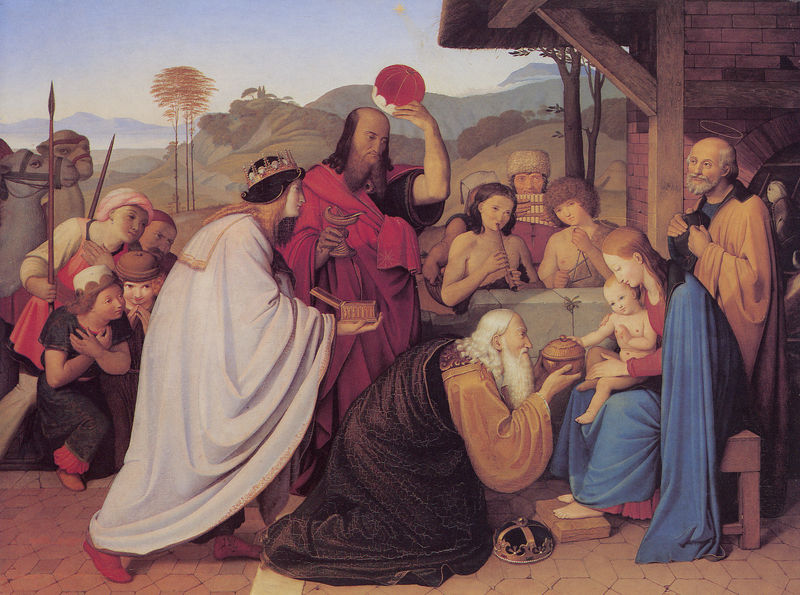
Titel: Die Anbetung der Könige
Künstler: Friedrich Overbeck
Standort: Hamburg
Institution: Kunsthalle
Schlagwörter: akt, baum, berg, blau, gemälde, himmel, mann, nackt, umhang, bäume, gelb, grün, landschaft, menschen, sitzen, braun, grau, holz, hut, männer, schwarz, stuhl, weiss, dach, rot, tiere, bart, jung, kappe, kappen, mütze, mützen, alte, bibel, diener, falten, historie, stein, steine, vollbart, niederlande, hügel, natur, stamm, brüstung, hütte, kirche, gold, mantel, drei, familie, gewänder, kind, mutter, vater, musik, krone, renaissance, rosa, esel, kinder, pferd, pferde, engel, krug, topf, italien, pflaster, zuschauer, berge, mauer, ziegel, baby, hocker, schemel, romantik, gefolge, könig, lanze, balken, palme, stufe, nazarener, knabe, gefäss, alpen, schwert, knien, geschenk, niederländisch, beten, schuh, kasten, flöte, heiligenschein, nimbus, christus, jesus, jesus christus, weihrauch, stall, lanzen, könige, heilige, speere, verehrung, schatulle, heilig, maria, madonna, anbetung, gabe, turban, hirten, deutschrömer, flöten, panflöte, kästchen, weise, flötenspieler, musikant, josef, joseph, insignien, geburt, krippe, säugling, weihnachten, salbe, kronen, grüßen, gruss, kamel, heilige familie, jesuskind, geschenke, overbeck, niederknien, gaben, mohren, morgenland, dreikönige, muttergottes, kamele, christuskind, bethlehem, darbringung, betlehem, myrrhe, heilige drei könige, weihrauch myrrhe, balthasar, kaspar, melchior, myrre, weise aus dem morgenland, nazareth, triangel, schut, neugierige, dromedare, grippe, drei weise, drei weisen, schatullen, heilige könige, kroe, mari, darbriengen, krlne, melchor, mhyrre, nazarrener, salbungsgefäß, mürre, er, zaumze8ug, heilige geburt, heilige famlieli, heiligen 3 könige, maria und das kind, drei weiseb